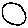
Label: circle